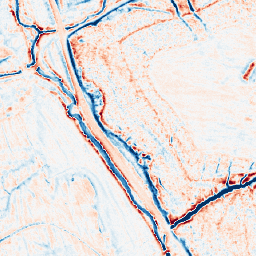
Category: edge_preserving
Decomposition family: anisotropic_diffusion
Decomposition parameters: iterations: 20
kappa: 100
gamma: 0.15
Upsampling method: nearest
Upsampling parameters: scale: 2
Upsampling scale: 2